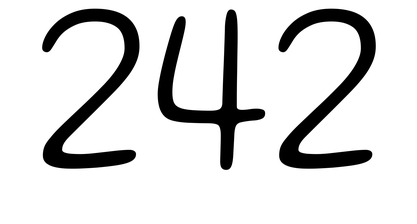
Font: Gluten_ExtraLight